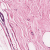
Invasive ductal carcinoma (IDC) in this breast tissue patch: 0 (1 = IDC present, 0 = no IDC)